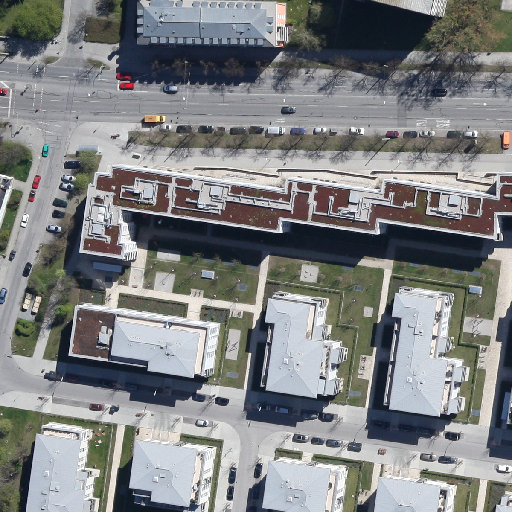
Referring expression: light-duty vehicle